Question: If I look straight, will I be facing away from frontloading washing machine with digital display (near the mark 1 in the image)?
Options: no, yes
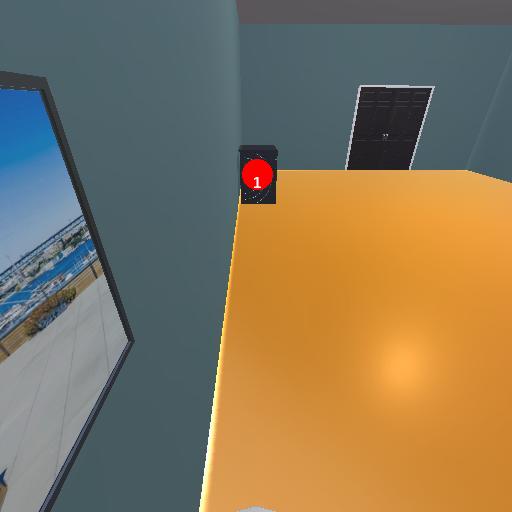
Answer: no